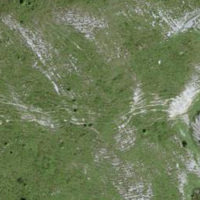
EUNIS habitat code: 26
Species observed at this site:
Ajuga pyramidalis